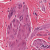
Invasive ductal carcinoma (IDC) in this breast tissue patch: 0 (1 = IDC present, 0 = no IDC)